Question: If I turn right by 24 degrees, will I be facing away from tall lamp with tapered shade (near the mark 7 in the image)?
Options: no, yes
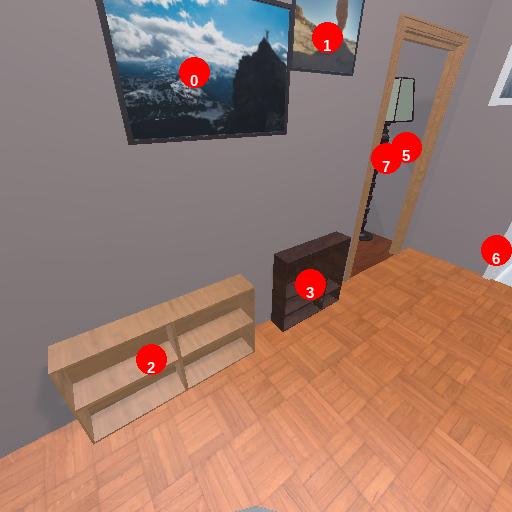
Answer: no